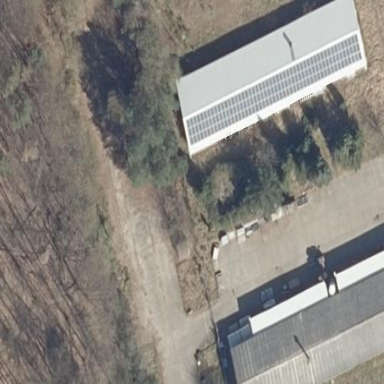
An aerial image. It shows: Building equipped with small solar photovoltaic panel for generating electricity.